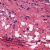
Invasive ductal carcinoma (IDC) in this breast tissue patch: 1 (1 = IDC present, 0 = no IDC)